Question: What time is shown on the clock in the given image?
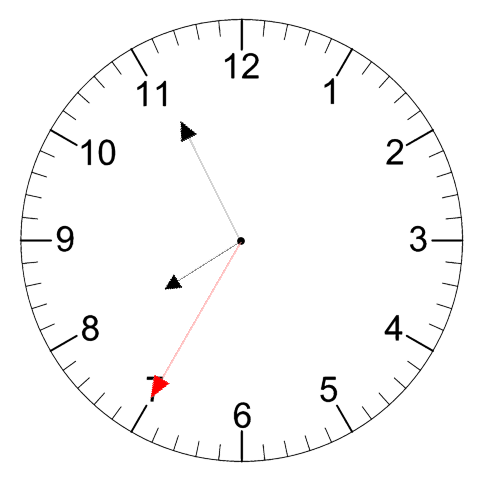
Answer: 07:55:35